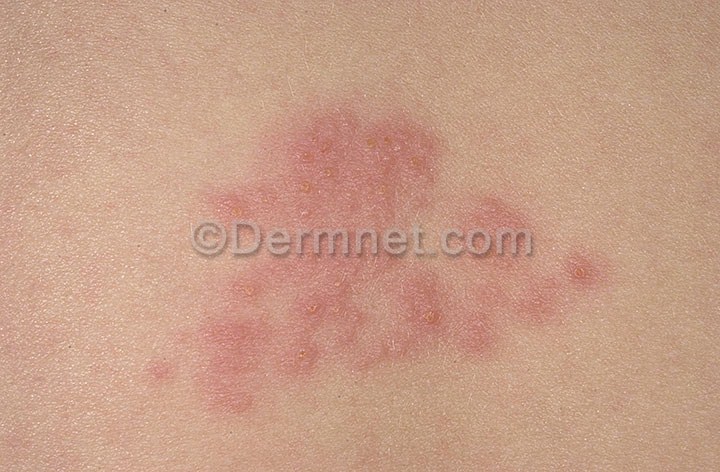
Disease: Warts Molluscum and other Viral Infections